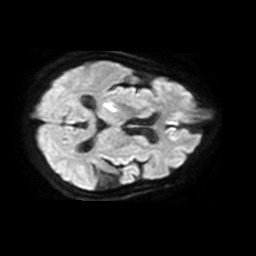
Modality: TRACE
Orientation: axial
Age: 66
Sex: female
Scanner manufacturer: philips
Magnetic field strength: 1.5 T
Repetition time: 4.801 s
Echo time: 0.07764 s